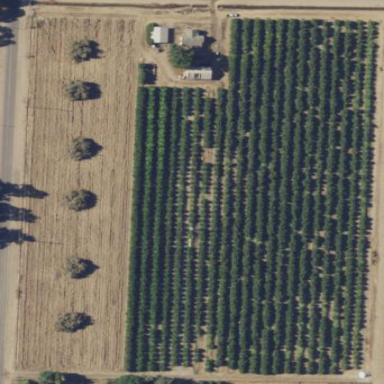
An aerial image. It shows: Orange orchard with rows of vibrant orange trees.